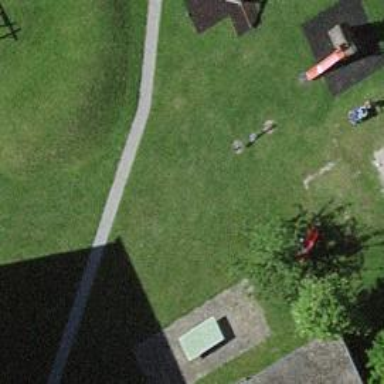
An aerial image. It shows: Seesaw in the playground.